【题型】解答题　【知识点】立体几何　【难度】easy
如图，在四棱锥 \( P-ABCD \) 中，底面 \( ABCD \) 为直角梯形，其中 \( AD \parallel BC \)，且 \( AD = 2BC \)，\( PA = PB = AD = 8 \)，\( CD = 5 \)，点 \( E \)、\( F \) 分别为棱 \( PD \)、\( AD \) 的中点。

(1) 若 \( \angle ABC = \dfrac{\pi}{2} \)，线段 \( AB \) 中点为 \( O \)，且 \( PO \perp CD \)，求证：\( PB \perp AD \)；

(2) 若 \( PC = 8 \)，请作出四棱锥 \( P-ABCD \) 过点 \( B \)、\( E \)、\( F \) 三点的截面，并求出截面的周长。
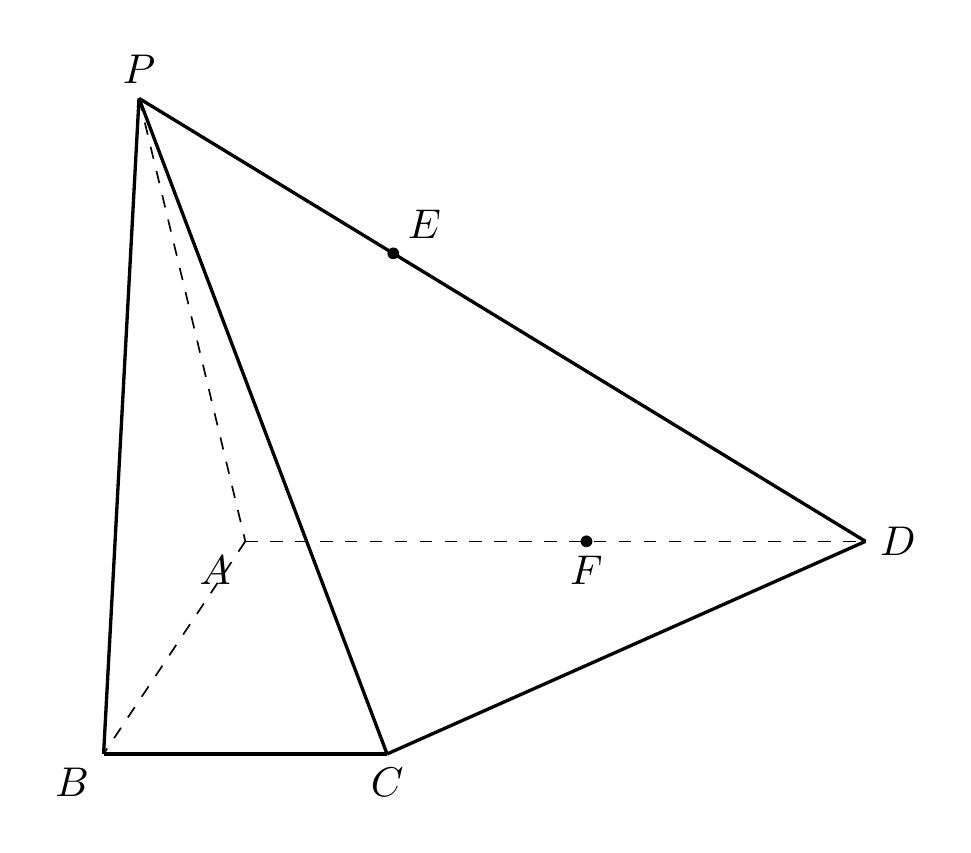
【解答】

【详解】（1）

因为 \( PB = PA \)，\( AO = OB \)，故 \( PO \perp AB \)。

又 \( PO \perp CD \)，\( \angle ABC = \frac{\pi}{2} \)，由直角梯形 \( ABCD \) 可得 \( AB \)、\( CD \) 必定相交，
且 \( AB, CD \subset \) 平面 \( ABCD \)，所以 \( PO \perp \) 平面 \( ABCD \)，
而 \( AD \subset \) 平面 \( ABCD \)，故 \( PO \perp AD \)。

由 \( \angle ABC = \frac{\pi}{2} \) 结合 \( AD \parallel BC \) 可得 \( AD \perp AB \)，
而 \( AB \cap PO = O \)，\( AB, OP \subset \) 平面 \( PAB \)，故 \( AD \perp \) 平面 \( PAB \)，
而 \( PB \subset \) 平面 \( APB \)，故 \( AD \perp PB \)。

（2）取线段 \( PC \) 的中点 \( H \)，连接 \( EH \)，\( HB \)，

因为 \( DF = BC \)，且 \( DF \parallel BC \)，所以四边形 \( FDCB \) 为平行四边形，
所以 \( DC \parallel FB \)，又 \( E \)、\( H \) 分别为线段 \( PD \)、\( PC \) 中点，所以 \( EH \parallel DC \)，
所以 \( EH \parallel FB \)，则梯形 \( EHBF \) 为四棱锥 \( P-ABCD \) 过点 \( B \)、\( E \)、\( F \) 的截面，

则 \( BF = CD = 5 \)，\( EF = \frac{1}{2}PA = 4 \)，\( HE = \frac{1}{2}CD = \frac{5}{2} \)，

在 \( \triangle PBC \) 中，\( BC = 4 \)，\( HC = \frac{1}{2}PC = 4 \)，
\[
\cos \angle PCB = \frac{\frac{1}{2}BC}{PC} = \frac{2}{8} = \frac{1}{4},
\]
所以
\[
BH^2 = BC^2 + HC^2 - 2BC \cdot HC \cdot \cos \angle HCB = 16 + 16 - 2 \times 4 \times 4 \times \frac{1}{4} = 24,
\]
则 \( BH = 2\sqrt{6} \)，

所以截面周长为
\[
BF + EF + HE + HB = 5 + 4 + \frac{5}{2} + 2\sqrt{6} = \frac{23}{2} + 2\sqrt{6}.
\]

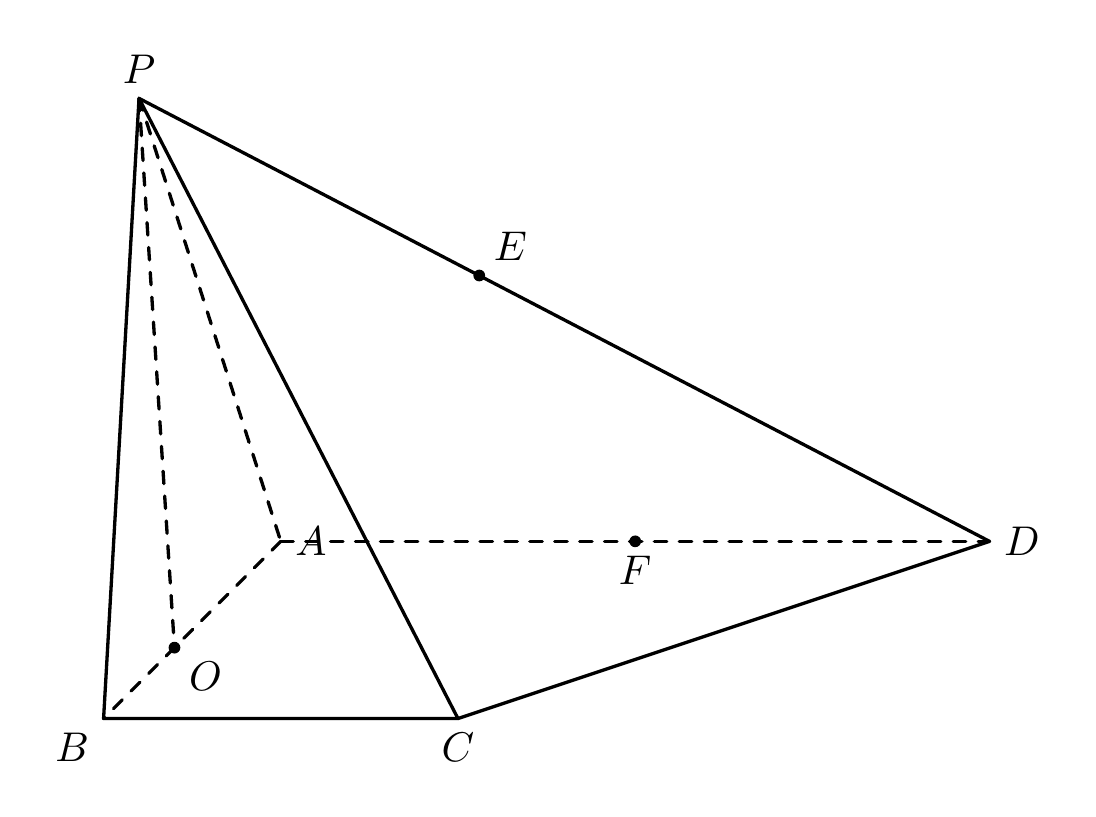
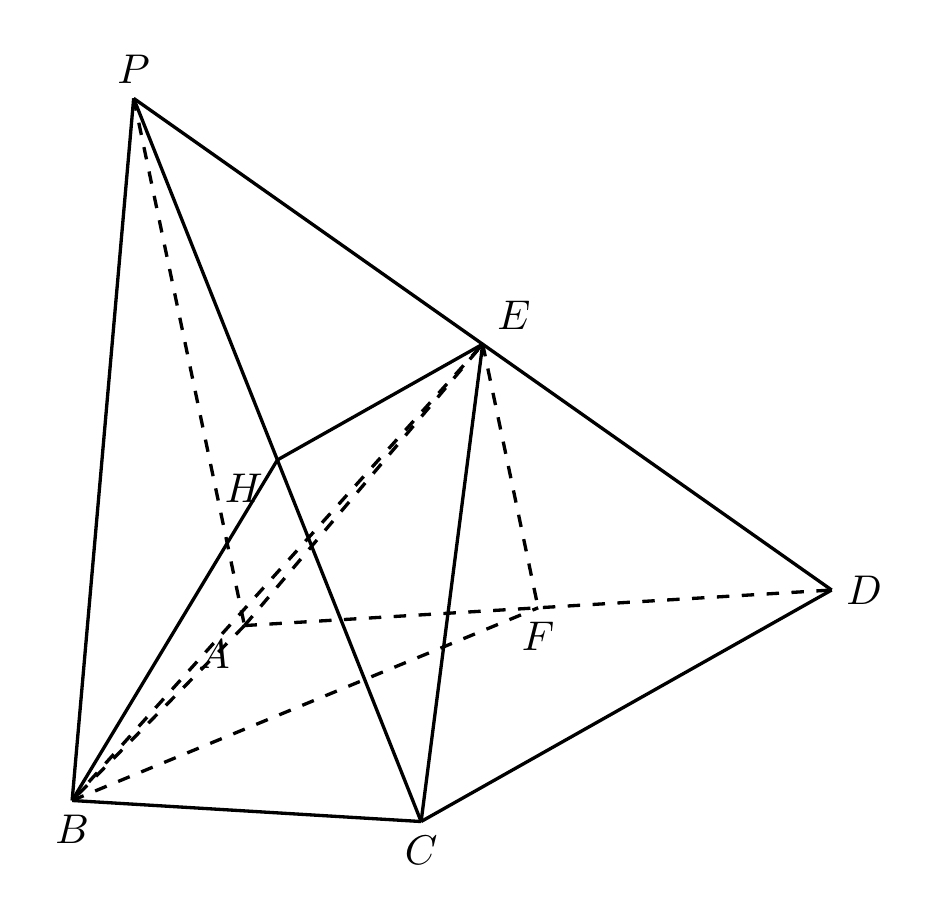